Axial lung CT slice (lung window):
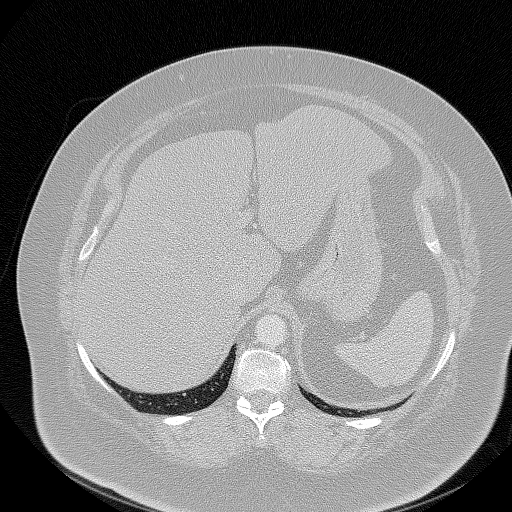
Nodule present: no